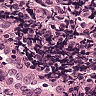
Metastatic tissue present: no